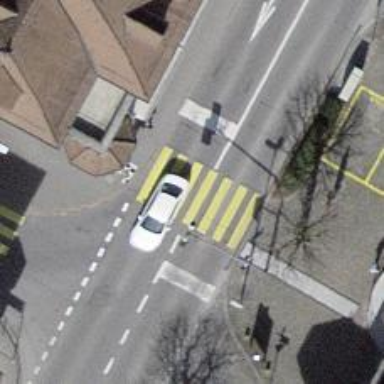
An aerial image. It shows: Crossing with marked traffic signals.